Field crop: maize
Growth stage: 1
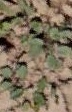
Species: convolvulus